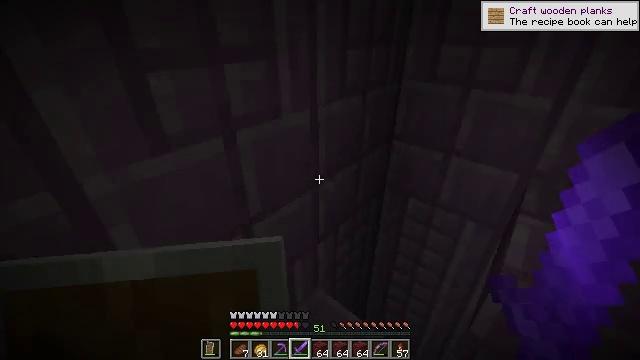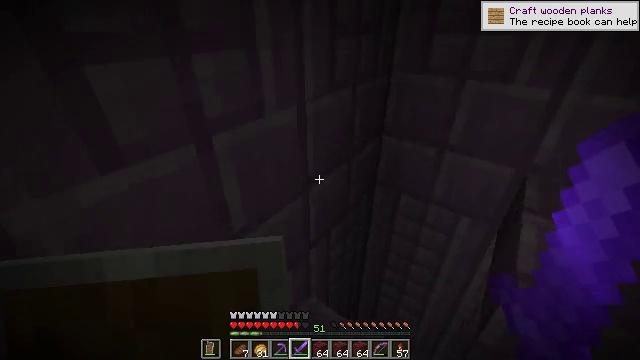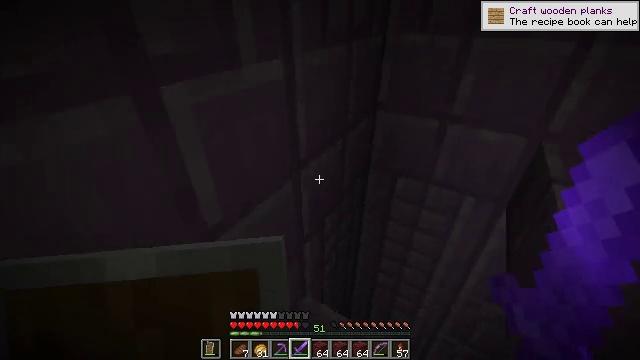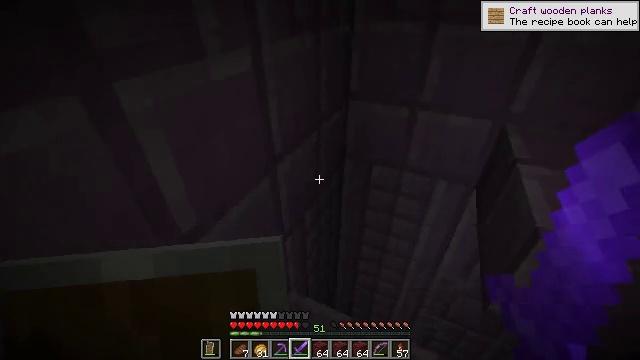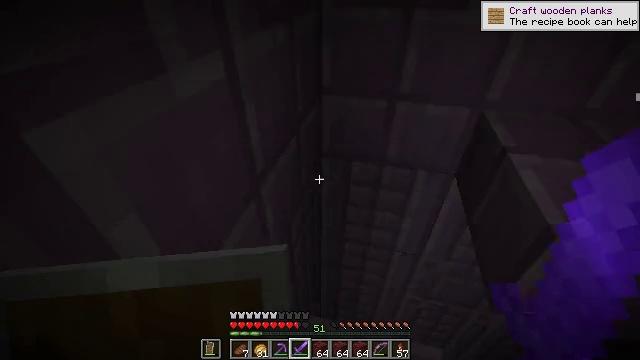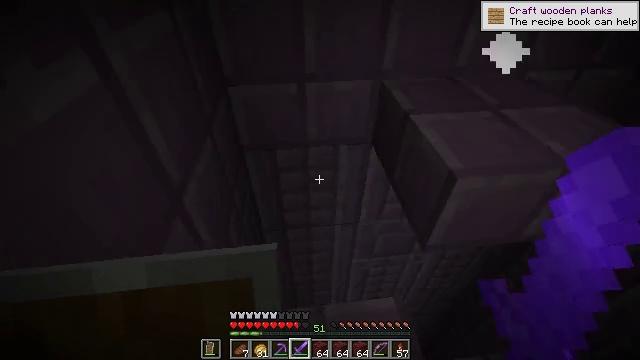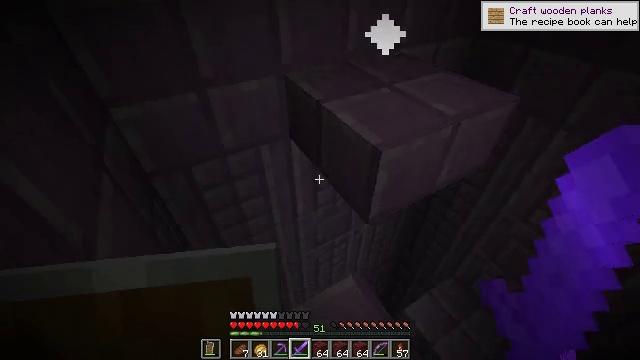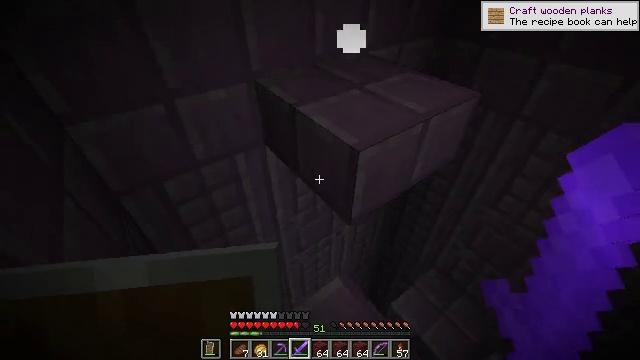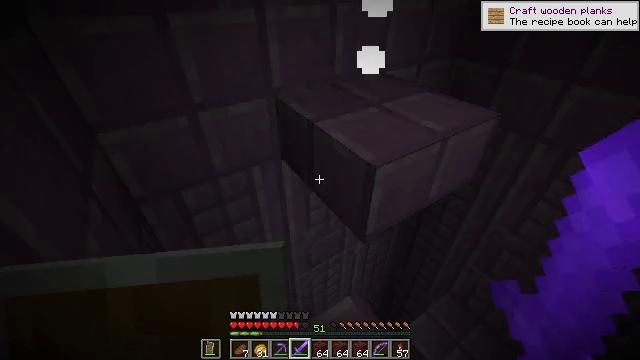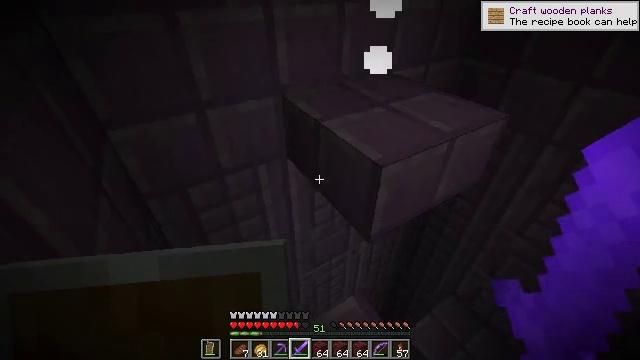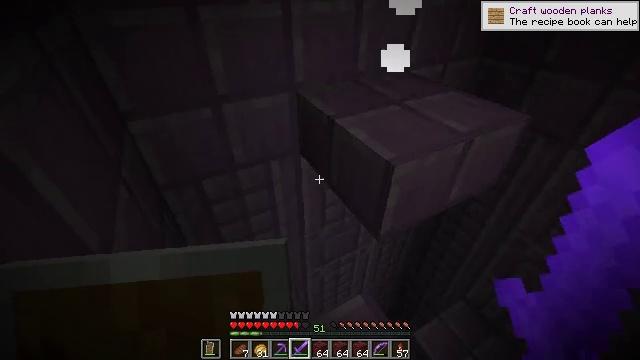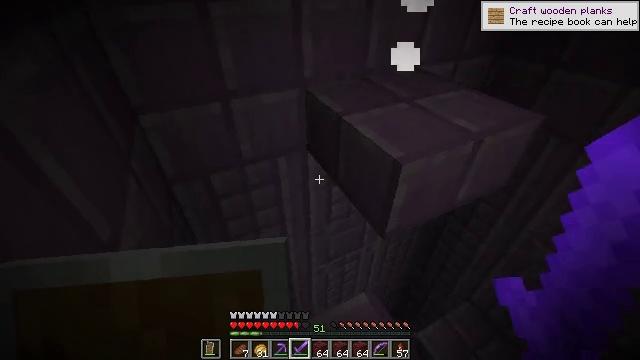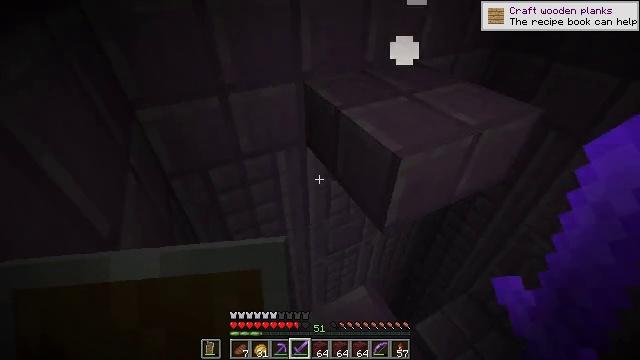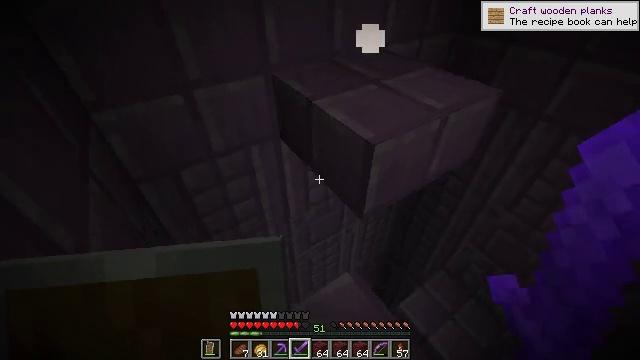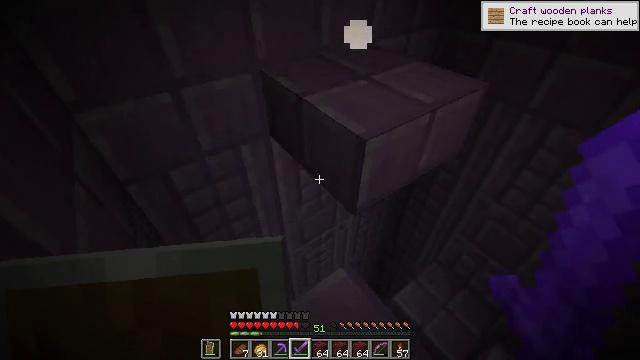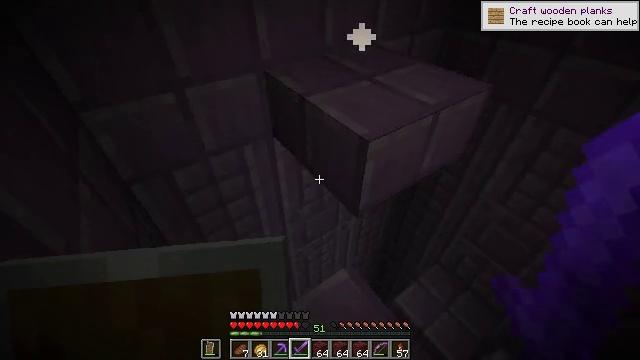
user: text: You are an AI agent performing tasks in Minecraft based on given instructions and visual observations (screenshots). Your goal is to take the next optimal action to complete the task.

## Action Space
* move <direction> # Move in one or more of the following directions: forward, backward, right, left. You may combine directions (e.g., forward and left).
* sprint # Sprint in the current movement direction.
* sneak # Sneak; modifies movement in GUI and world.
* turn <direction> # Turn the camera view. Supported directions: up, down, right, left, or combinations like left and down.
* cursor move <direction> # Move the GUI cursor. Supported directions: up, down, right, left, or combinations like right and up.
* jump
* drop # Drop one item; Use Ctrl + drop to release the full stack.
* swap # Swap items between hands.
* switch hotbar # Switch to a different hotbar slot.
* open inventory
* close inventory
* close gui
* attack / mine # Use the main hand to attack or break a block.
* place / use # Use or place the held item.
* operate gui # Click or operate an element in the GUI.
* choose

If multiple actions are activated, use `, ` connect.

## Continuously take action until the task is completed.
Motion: motion action
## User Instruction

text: Collect the purpur slab after breaking it.
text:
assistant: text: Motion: turn right and down
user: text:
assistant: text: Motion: turn right and down
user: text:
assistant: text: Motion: turn right and down
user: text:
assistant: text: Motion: turn right and down
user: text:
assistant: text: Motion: turn right and down
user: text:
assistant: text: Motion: turn right
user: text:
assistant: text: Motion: turn right
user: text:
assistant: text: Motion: turn left and up
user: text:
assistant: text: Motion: turn left
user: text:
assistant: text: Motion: turn left
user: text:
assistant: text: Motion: turn left
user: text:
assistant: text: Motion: turn down
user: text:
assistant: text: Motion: turn right and down
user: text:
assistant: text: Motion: turn right
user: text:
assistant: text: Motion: no_op
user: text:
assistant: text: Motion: no_op
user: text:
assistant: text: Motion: turn right and up
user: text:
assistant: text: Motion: turn right and up
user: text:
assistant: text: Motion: turn right and up
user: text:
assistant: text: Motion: turn up
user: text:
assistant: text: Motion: move forward
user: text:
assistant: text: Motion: move forward, jump
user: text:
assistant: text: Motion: move forward, turn right and up, jump
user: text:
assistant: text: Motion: move forward, turn right and up, jump
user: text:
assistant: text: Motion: move forward, turn right and up, jump
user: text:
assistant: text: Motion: move forward, turn right, jump
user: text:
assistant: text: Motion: move forward, turn right, jump
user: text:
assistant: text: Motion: move forward, turn right
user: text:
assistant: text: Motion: turn right
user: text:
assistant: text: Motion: turn right